Question: I am new to php development.I have created a database using phpmyadmin.Now i want all the data to be displayed on the page.But when ever i try to run the file nothing is showing up.I dont know why this is happening.
db_config.php
'''
<?php
define('DB_USER', "root"); // db user
define('DB_PASSWORD', ""); // db password (mention your db password here)
define('DB_DATABASE', "moviesreview"); // database name
define('DB_SERVER', "localhost"); // db server
$con = new mysqli(DB_SERVER, DB_USER, DB_PASSWORD, DB_DATABASE);
if($con->connect_errno > 0) {
die('Connection failed [' . $con->connect_error . ']');
}
'''
db_connect.php
'''
<?php
/**
* A class file to connect to database
*/
class DB_CONNECT {
// constructor
function __construct() {
// connecting to database
$this->connect();
}
// destructor
function __destruct() {
// closing db connection
$this->close();
}
/**
* Function to connect with database
*/
function connect() {
// import database connection variables
require_once __DIR__ . '/db_config.php';
// Connecting to mysql database
$con = mysqli_connect(DB_SERVER, DB_USER, DB_PASSWORD) or die(mysqli_error($con));
// Selecing database
$db = mysqli_select_db($con,DB_DATABASE) or die(mysqli_error()) or die(mysqli_error($con));
// returing connection cursor
return $con;
}
/**
* Function to close db connection
*/
function close() {
// closing db connection
mysql_close();
}
}
?>
'''
Code
'''
<?php
$response = array();
// include db connect class
require_once __DIR__ . '/db_connect.php';
$con=new db_connect();
$strQuery="SELECT * FROM 'moviesdetails WHERE 'recent_upcoming' =0";
$result=mysqli_query($con,$strQuery);
while($row=mysqli_fetch_array($result)){
$row_array['movies_id']=$row['movies_id'];
$row_array['movies_name']=$row['movies_name'];
$row_array['movies_description']=$row['movies_description'];
$row_array['movies_time']=$row['movies_time'];
$row_array['movies_release_date']=$row['movies_release_date'];
$row_array['movies_youtube_link']=$row['movies_youtube_link'];
$row_array['recent_upcoming']=$row['recent_upcoming'];
$row_array['movies_image']=$row['movies_image'];
$row_array['movies_actors']=$row['movies_actors'];
array_push($response,$row_array);
}
echo json_encode($response);
?>
'''
Error what i am getting

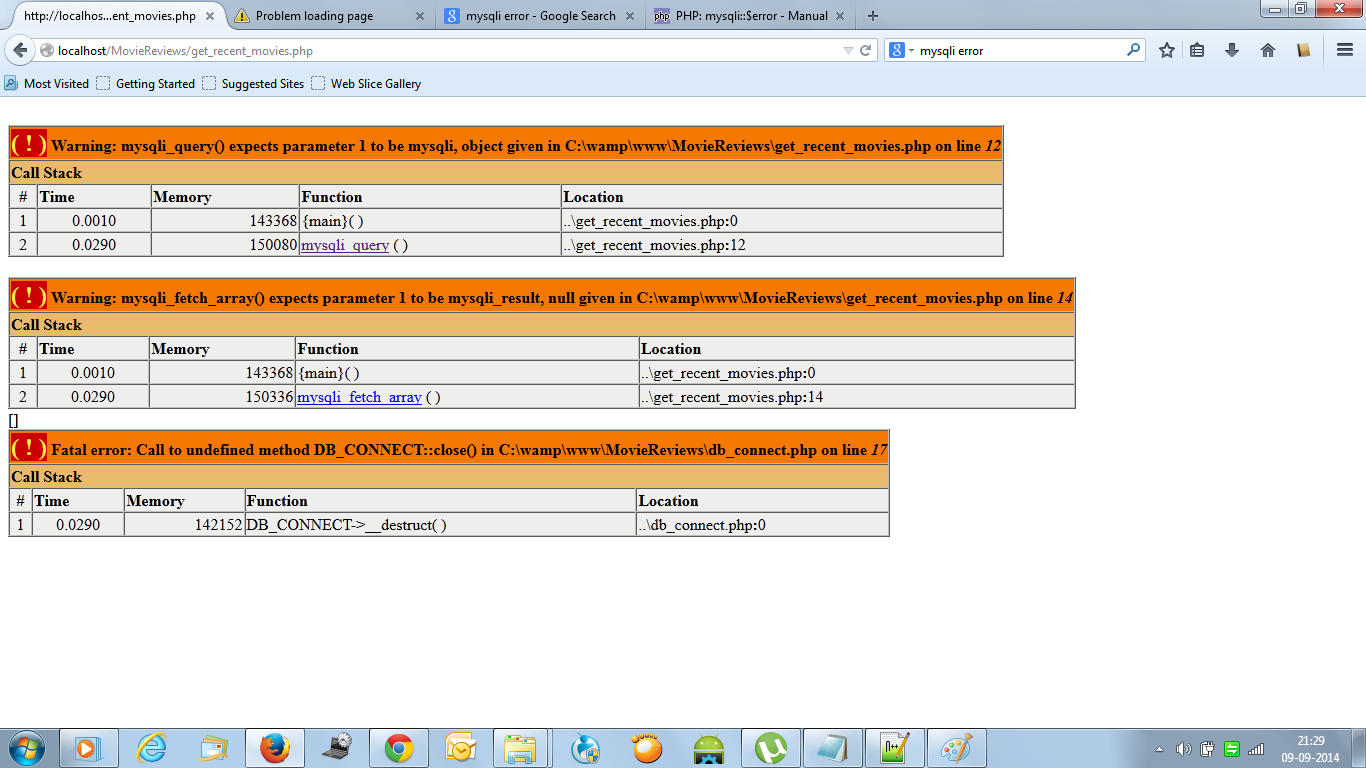
Answer: There are a few things wrong with your code.
- The space between '<?' and 'php'- A missing tick for your table, and a missing semi-colon for your query.- A missing DB connection link.
Your code:
'''
<? php
^ space
$response = array();
// include db connect class
require_once __DIR__ . '/db_connect.php';
$strQuery="SELECT * FROM 'moviesdetails WHERE 'recent_upcoming' =0"
^ ^
$result=mysqli_query($strQuery);
^ no DB connection
'''
---
'''
<?php
$response = array();
// include db connect class
require_once __DIR__ . '/db_connect.php';
$strQuery="SELECT * FROM 'moviesdetails' WHERE 'recent_upcoming' =0";
$result=mysqli_query($con,$strQuery);
'''
Using error reporting <URL>'
---
You've edited your question. You are mixing 'mysqli_' and 'mysql_' functions. They do not mix.
All 'mysql_error' should be 'mysqli_error($con)' and 'mysql_close()' to 'mysqli_close($con)'
---
Replace the entire contents of 'db_connect.php' with the following:
'''
<?php
define('DB_USER', "root"); // db user
define('DB_PASSWORD', ""); // db password (mention your db password here)
define('DB_DATABASE', "moviesdetails"); // database name
define('DB_SERVER', "localhost"); // db server
$con = new mysqli(DB_SERVER, DB_USER, DB_PASSWORD, DB_DATABASE);
if($con->connect_errno > 0) {
die('Connection failed [' . $con->connect_error . ']');
}
'''
---
'''
while($row=mysqli_fetch_array($result)){
$response[] = $row;
$row['movies_id'];
$row['movies_name'];
$row['movies_description'];
$row['movies_time'];
$row['movies_release_date'];
$row['movies_youtube_link'];
$row['recent_upcoming'];
$row['movies_image'];
$row['movies_actors'];
}
echo json_encode($response);
'''